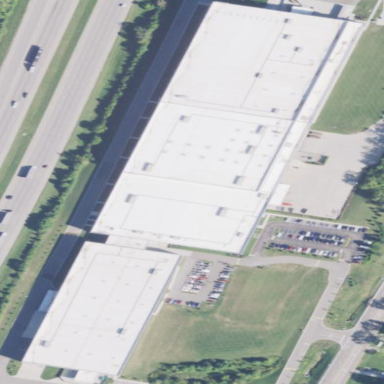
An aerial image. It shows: Building.